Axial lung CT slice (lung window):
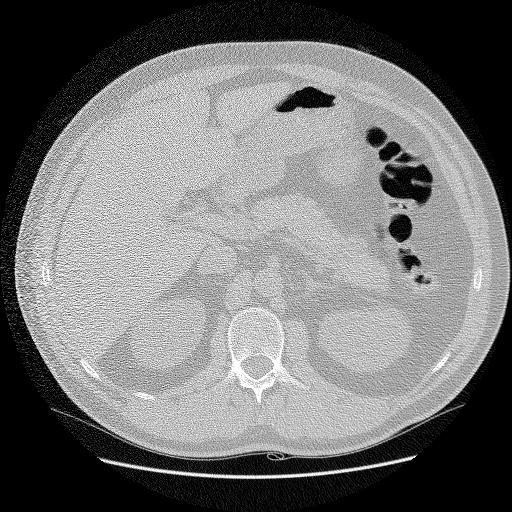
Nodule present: no